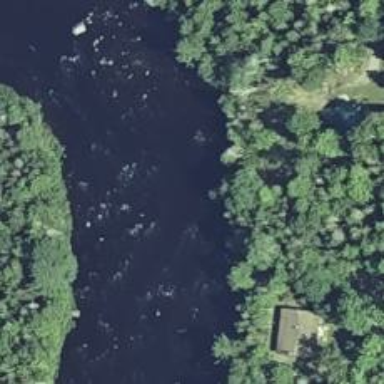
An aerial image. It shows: Scene featuring rapids in waterway.